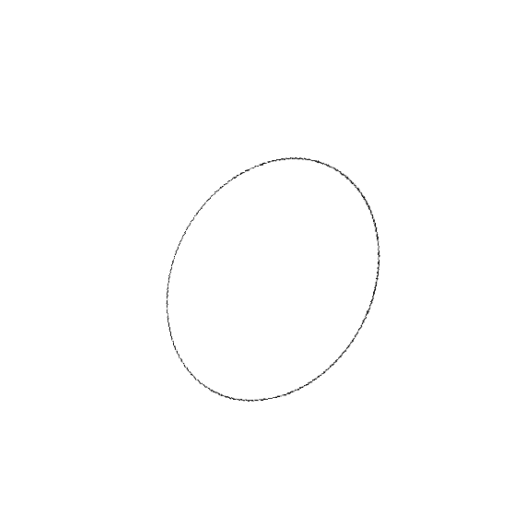
Crossing number: 0